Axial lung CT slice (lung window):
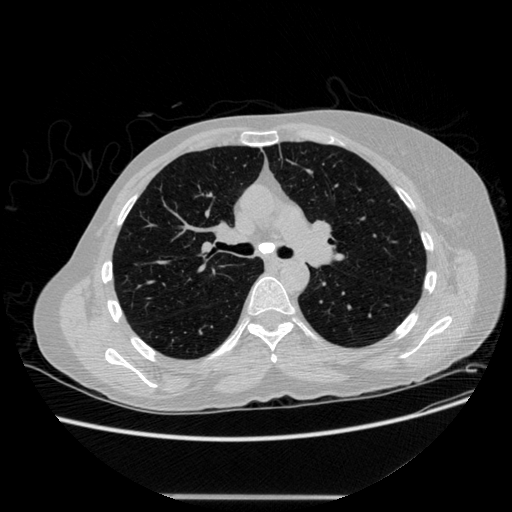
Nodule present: no